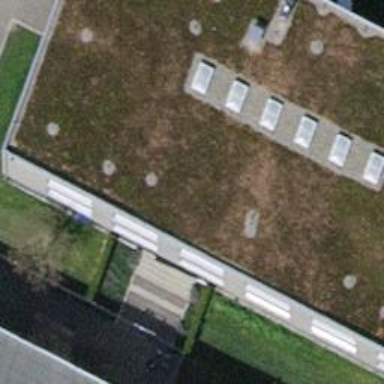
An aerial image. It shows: Kindergarten.